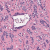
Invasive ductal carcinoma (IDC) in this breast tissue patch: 0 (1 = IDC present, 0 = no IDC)